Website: ulta-beauty
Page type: delivery-shipping
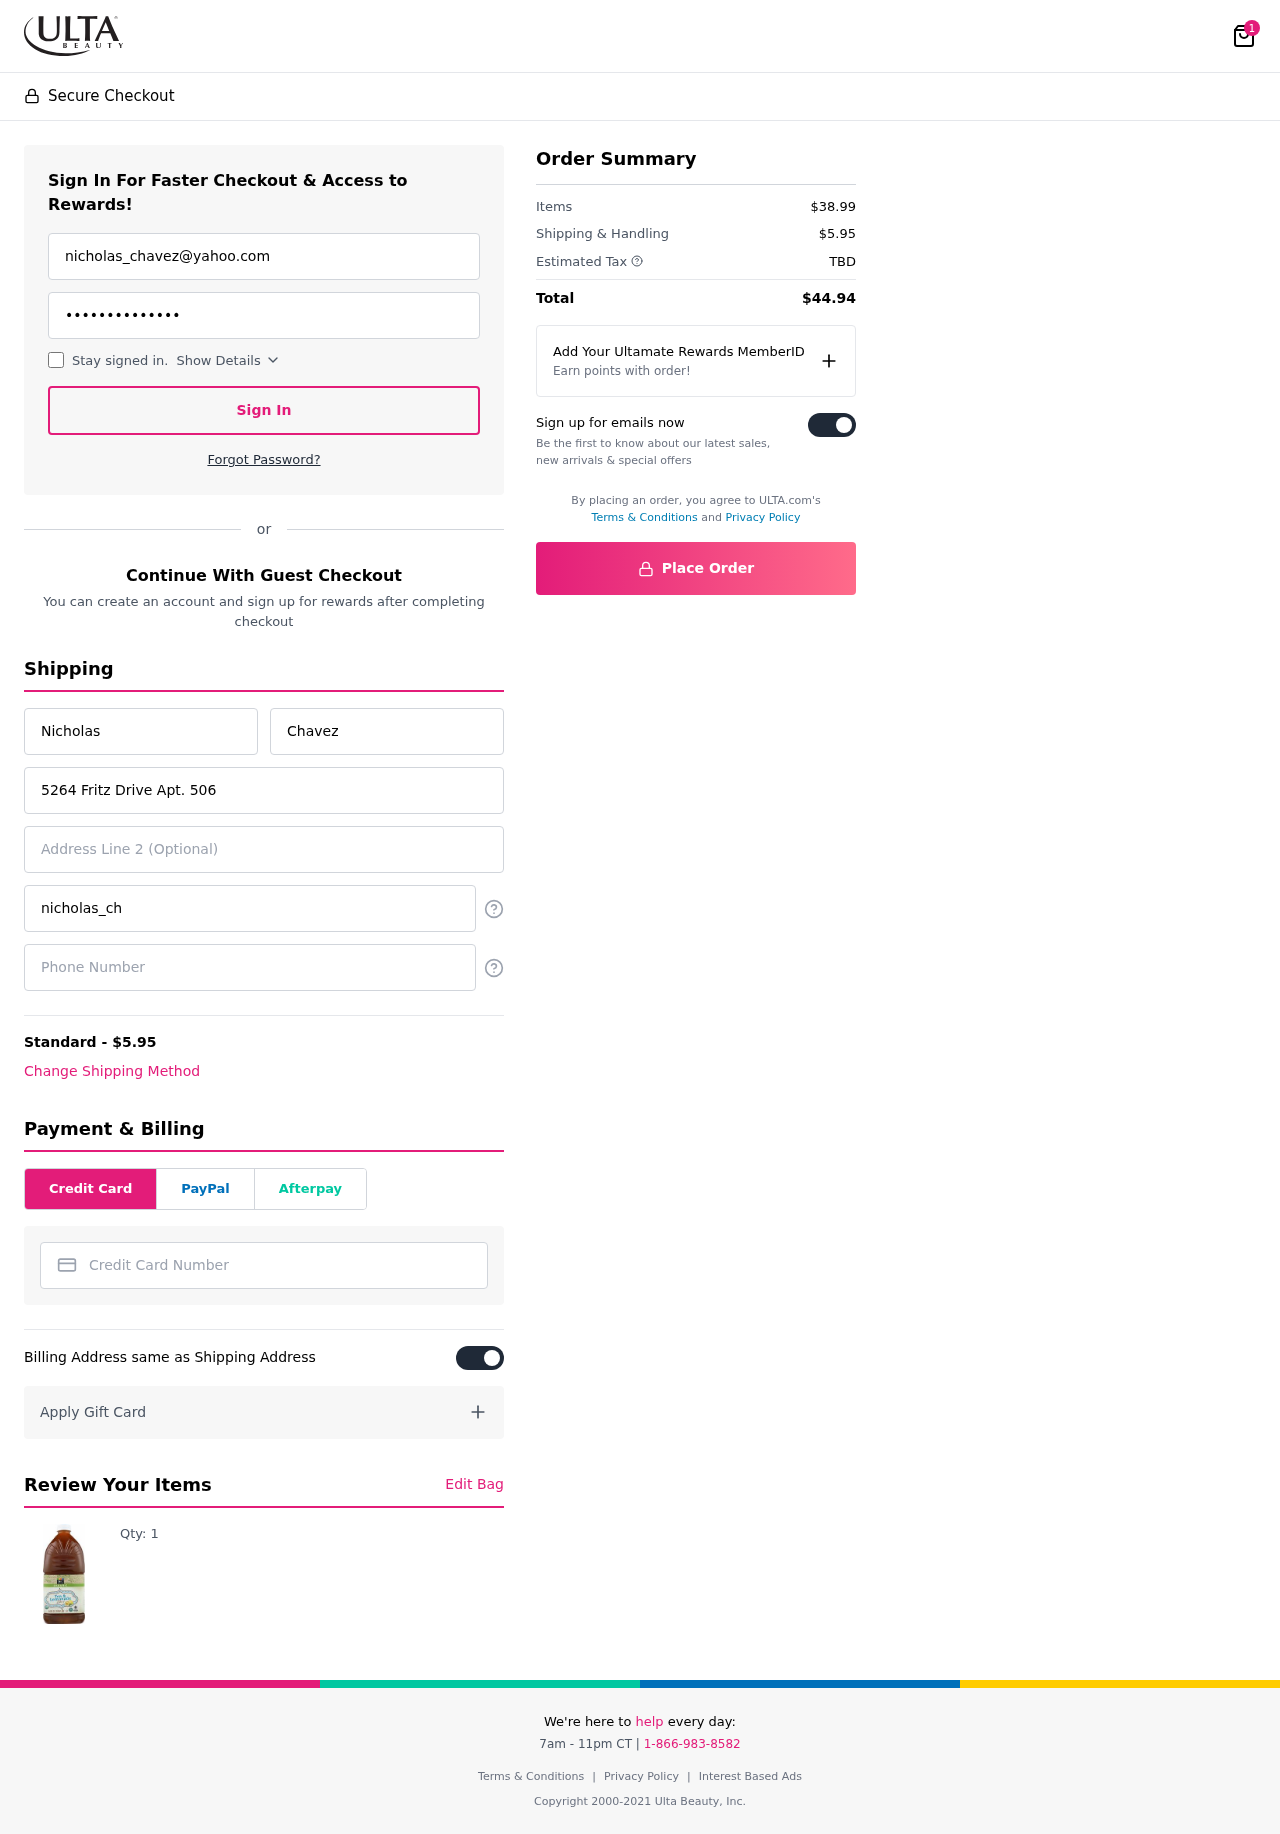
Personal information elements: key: PII_CARD_NUMBER
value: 4638 6630 9715 2034
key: PII_EMAIL
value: nicholas_chavez@yahoo.com
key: PII_EMAIL2
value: nicholas_chavez@yahoo.com
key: PII_FIRSTNAME
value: Nicholas
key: PII_LASTNAME
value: Chavez
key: PII_PHONE
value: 5798239329
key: PII_STREET
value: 5264 Fritz Drive Apt. 506
Product elements: key: PRODUCT1_QUANTITY
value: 1
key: PRODUCT1
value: Qty: 1
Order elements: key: ORDER_NUM_ITEMS
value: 1
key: ORDER_SHIPPING_COST
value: $5.95
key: ORDER_SUBTOTAL
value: $38.99
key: ORDER_TAX
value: TBD
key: ORDER_TOTAL
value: $44.94